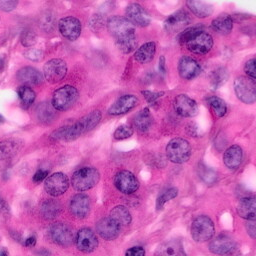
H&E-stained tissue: Pancreatic